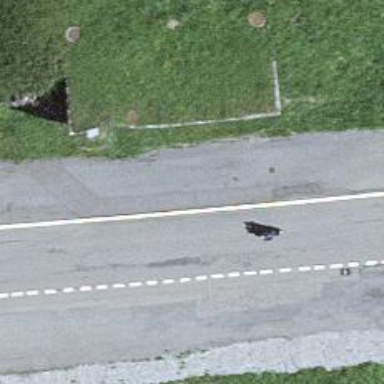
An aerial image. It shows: Charging station.